Question: Following the tutorial at <URL>. I am adding a custom font by copying the font to the project and also adding it to the file Info.plist. I also double check and see that the font is also added in "Copy bundle resource" in 'Build Phase'.
However, when I am trying to print the name of the font by following
'''
- (void)viewDidLoad
{
[super viewDidLoad];
// Do any additional setup after loading the view, typically from a nib.
self.myLabel.text = @"This is a custom font";
self.myLabel.font = [UIFont fontWithName:@"Montserrat-Bold" size:36];
NSLog(@"my font is %@",[UIFont fontNamesForFamilyName:@"Montserrat-Bold"]);
}
'''
and I am getting
'''
2013-02-15 22:20:36.014 UsingCustomFont[5064:11303] my font is (
)
'''
Please look at the image for what I have done.

Please help if you know what I am missing in the middle. Thanks
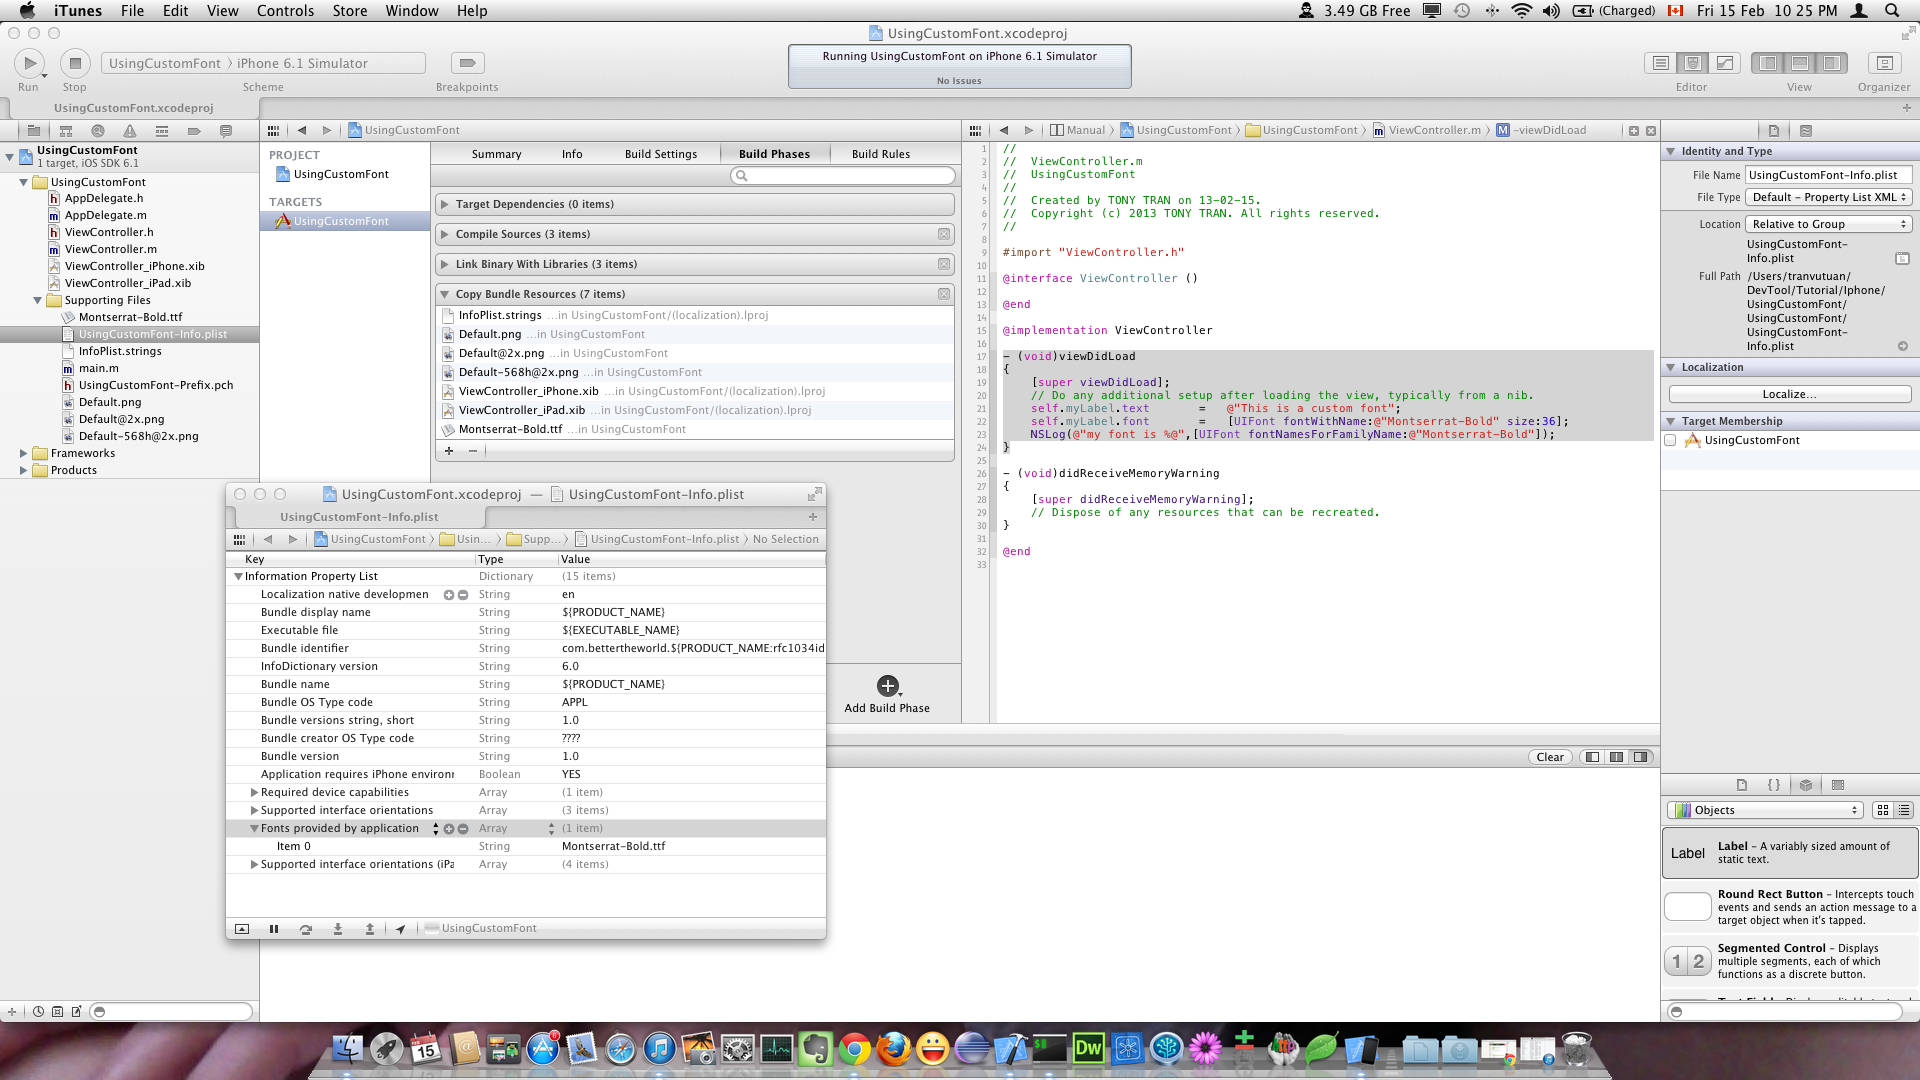
Answer: A couple of issues I've run into in the past:
1. The font file may contain data in a format iOS does not support. In my experience, bitmap fonts don't work at all; only vector fonts are loaded.
2. You may be using the wrong family name. Check the array returned by [UIFont familyNames] to make sure.